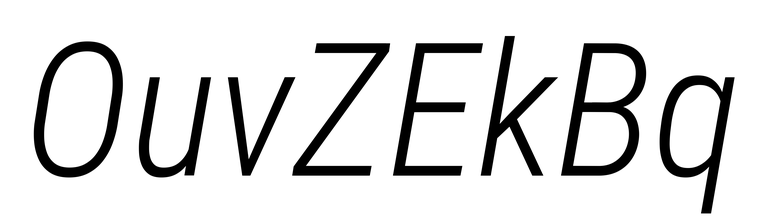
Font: Roboto-Italic_Condensed_Light_Italic